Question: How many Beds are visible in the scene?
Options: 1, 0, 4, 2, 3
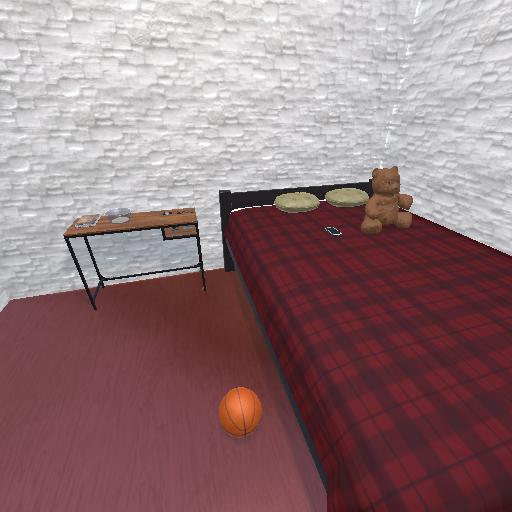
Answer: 1